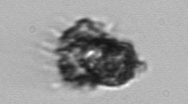
Label: Tintinnopsis